Question: I am using a wordpress plugin called shopp sell products, and one aspect of shopp is it's image rendering. I am trying to basically tell shopp to return two images of the same product: one thumbnail and one large image. Both of those images are returned to the page right next to each other. Perfect!
What i need to do is to use jquery to hide the large image, and to set the thumbnail as a link to the large image (lightbox style).
See example below!!

The reason I cant do this in pure HTML and css is because the images are dynamically generated, and shopp has no "image-link" functionality. SO again, I need to take these two images, and set the large image as a link of the small image using the markup below the (above) image using jquery.
Any idea how I can accomplish this?
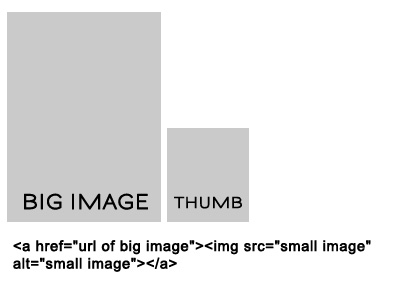
Answer: You need some way to determine which image is which in the jQuery. (A class would be the best way)
Then you can use this code - <URL>